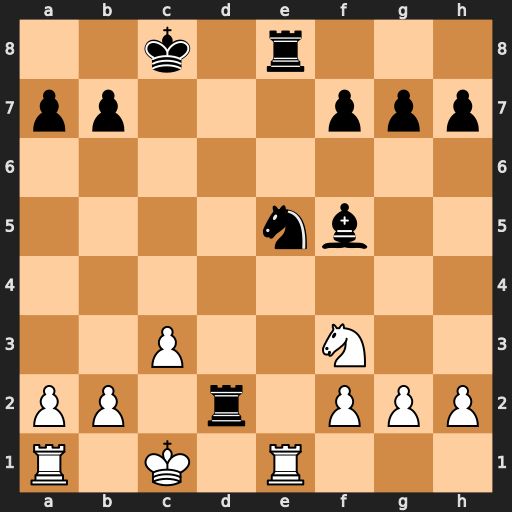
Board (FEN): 2k1r3/pp3ppp/8/4nb2/8/2P2N2/PP1r1PPP/R1K1R3
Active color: w
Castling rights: -
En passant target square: -
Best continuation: Kxd2 Nxf3+ gxf3